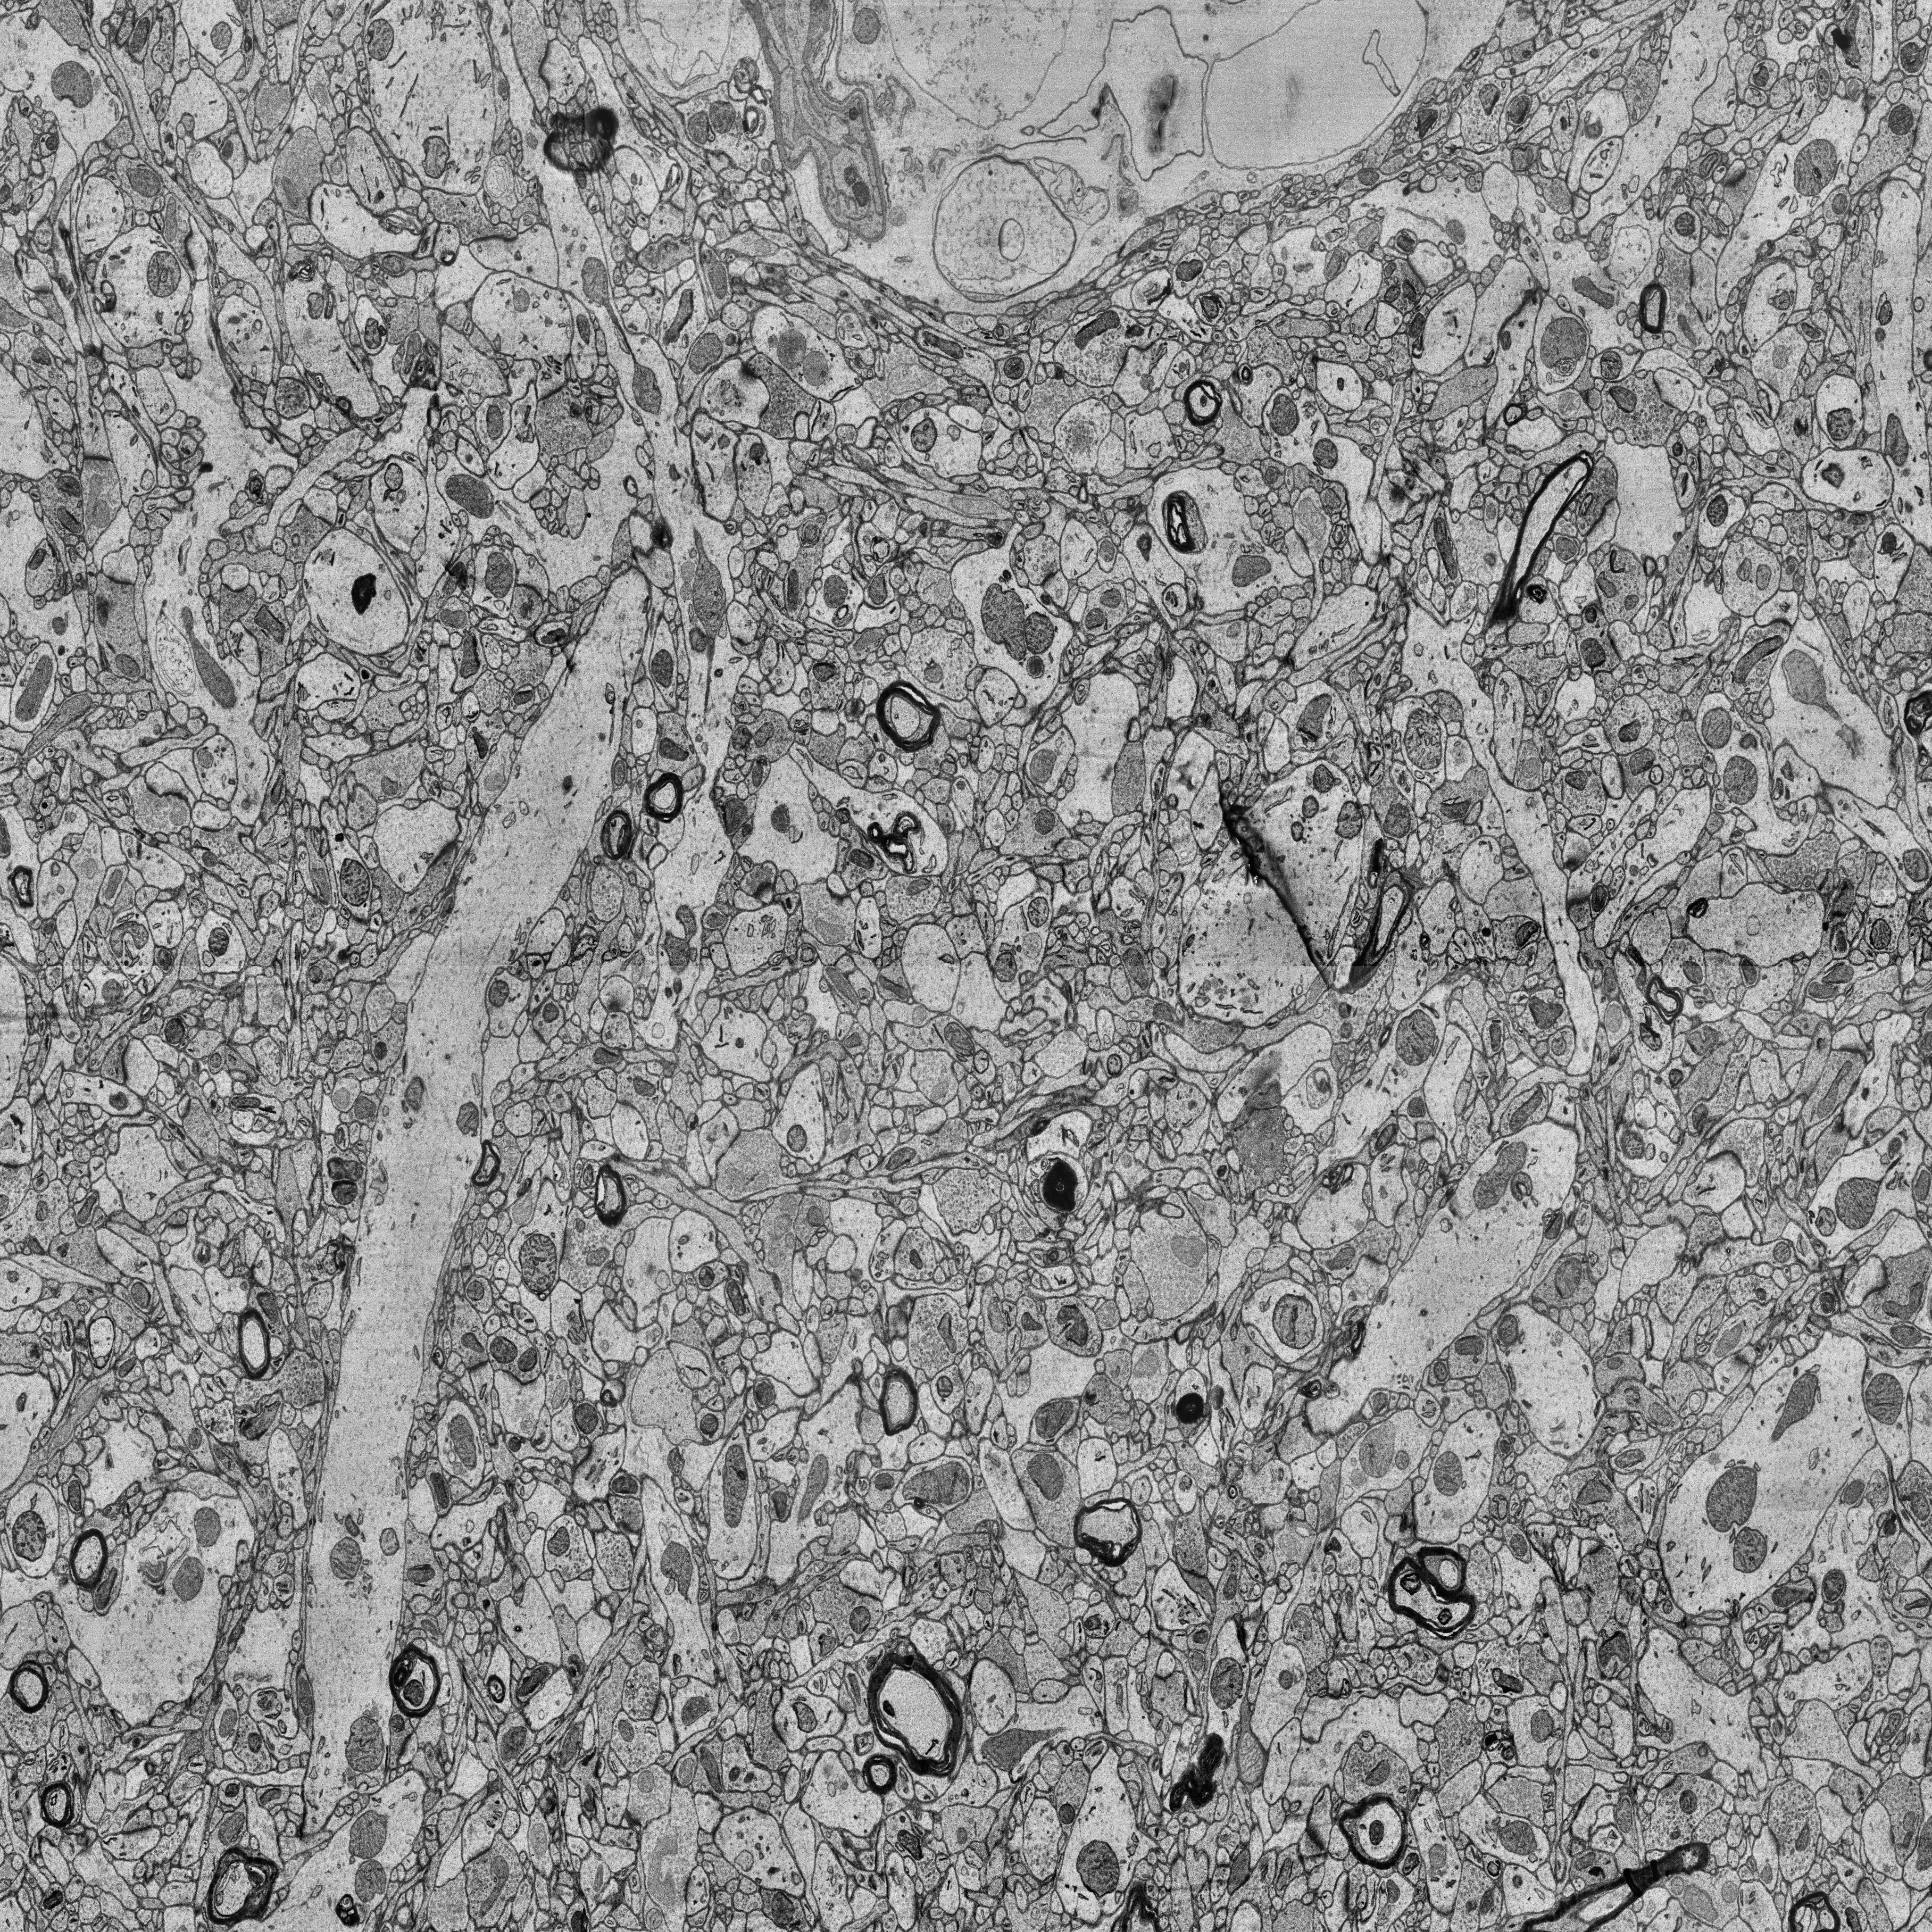
Electron microscopy slice of human cortex tissue
Slice depth (z): 80
Mitochondria instances in slice: 471